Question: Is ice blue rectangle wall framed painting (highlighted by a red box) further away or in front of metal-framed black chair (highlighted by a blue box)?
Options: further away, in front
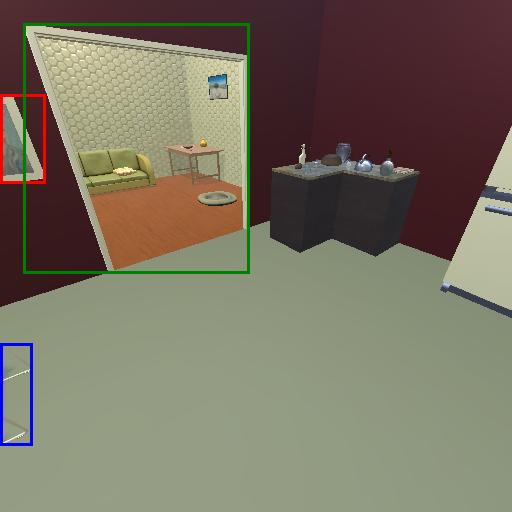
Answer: further away